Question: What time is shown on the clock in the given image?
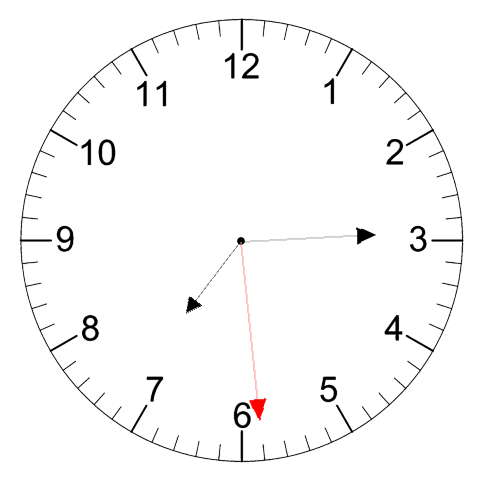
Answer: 07:14:29